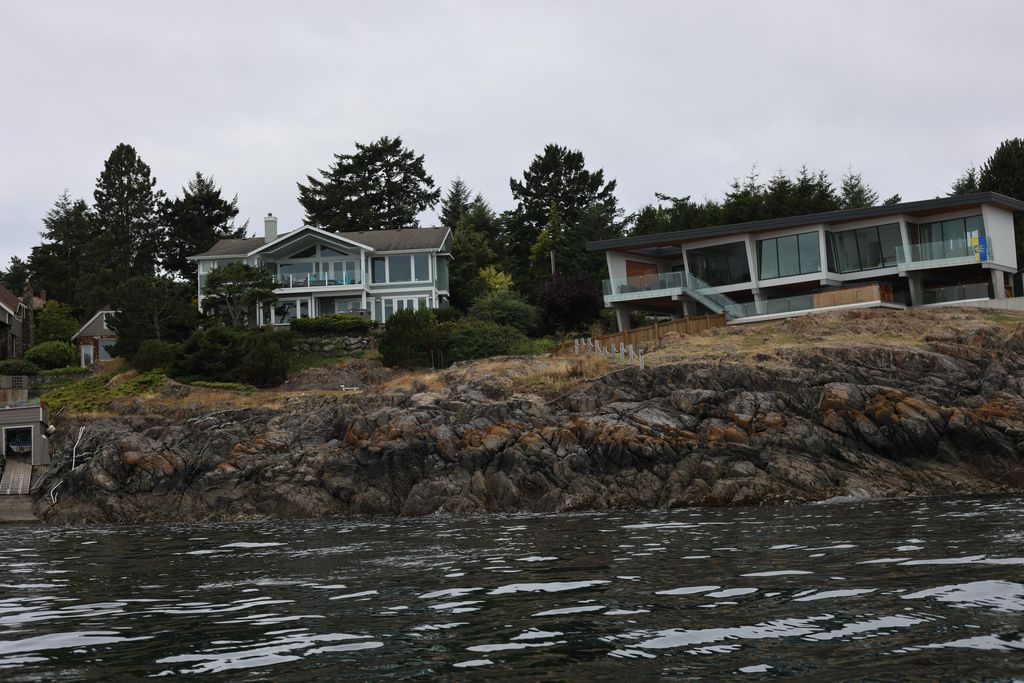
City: victoria